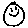
Label: smiley face